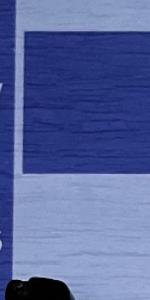
Label: Empty